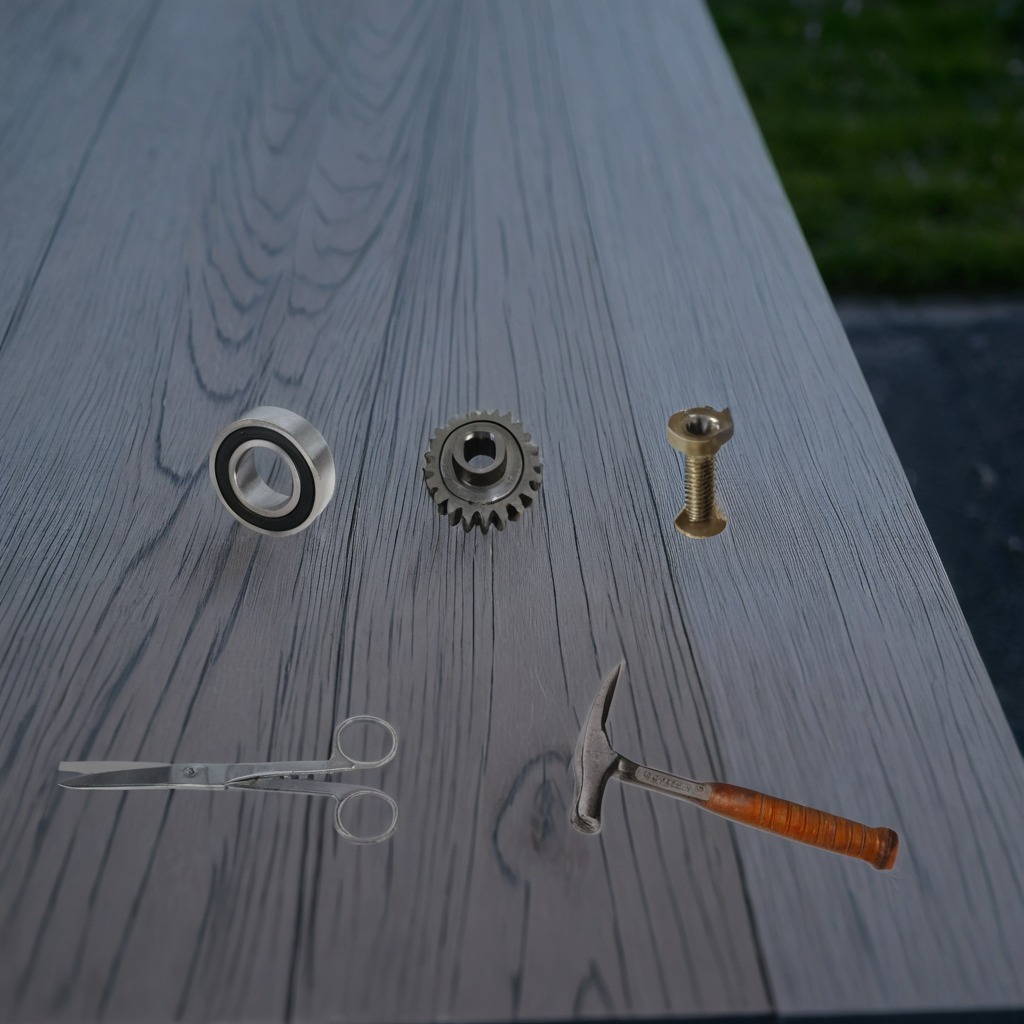
A ball bearing, a gear with teeth, a screw, a hammer, and a pair of scissors are lying on the old table.